Question: I'm trying to make my own grid which does fit al my needs but I can't find a way to make it the full width at Safari (Mac & iOS). It works nicely in other browsers (Chrome, Firefox, IE10) but in Safari and Safari mobile it leaves a space on the right side.
Are there any solutions for this? I'm a pixel perfectionist so this frustrates me so much.
Image preview:

Demo: <URL>
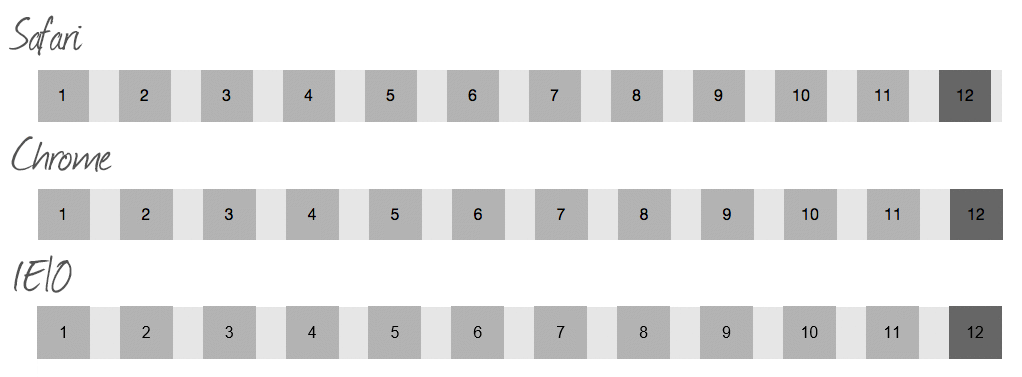
Answer: This is a sub-pixel rounding error. It's common in any fluid layout, but becomes most obvious when you do the same math over and over (12 equal columns in a row). When you have a fluid layout, there are times when your container (as measured in pixels) doesn't divide evenly by the % you set. Say the viewport is '966px' wide, and your columns are '10%'. That means each column should be '96.6px' wide. Browsers just don't know what to do with that partial pixel. If you resize your container, you'll see that the layout now and then, and lines up exactly right when the container is evenly divisible.
It's an <URL>, and browsers have mostly been getting better at handling it. IE used to round up, which caused even worse layout problems. Now, most browsers are smarter about it, but Safari still rounds down.
There's no way to fix the problem entirely. but there are several work-arounds. I start with the simplest, and work my way through the list:
1. When possible, avoid repetitive percentages. Any one element will only ever round down a partial pixel, meaning you never have more than 1px error at a time. If you don't stack the errors, they are easier to hide.
2. Float the last item in a row to the right. That moves the rounding error in-between columns, where it is generally less noticeable.
3. If you really can't minimize or hide the errors, in a gallery-style layout for example, try Jon Albin Wilkins' float isolation method. It's a bulky approach, so I don't recommend it everywhere, but it can be real helpful in some cases. Layout systems like Susy and Singularity will also give you that as an option.
With a combination of those techniques, you can keep all your rounding errors to a single pixel. If your designs can't handle a single pixel rounding error, you shouldn't use fluid floats, or you should maybe consider the <URL>